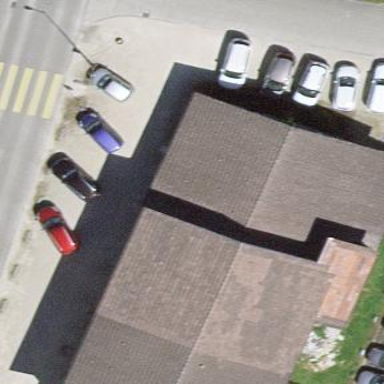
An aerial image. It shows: Building that serves as place of worship.